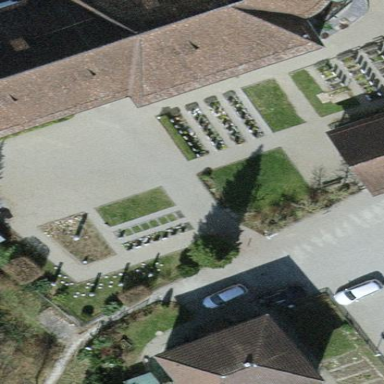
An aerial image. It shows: Sector within cemetery.